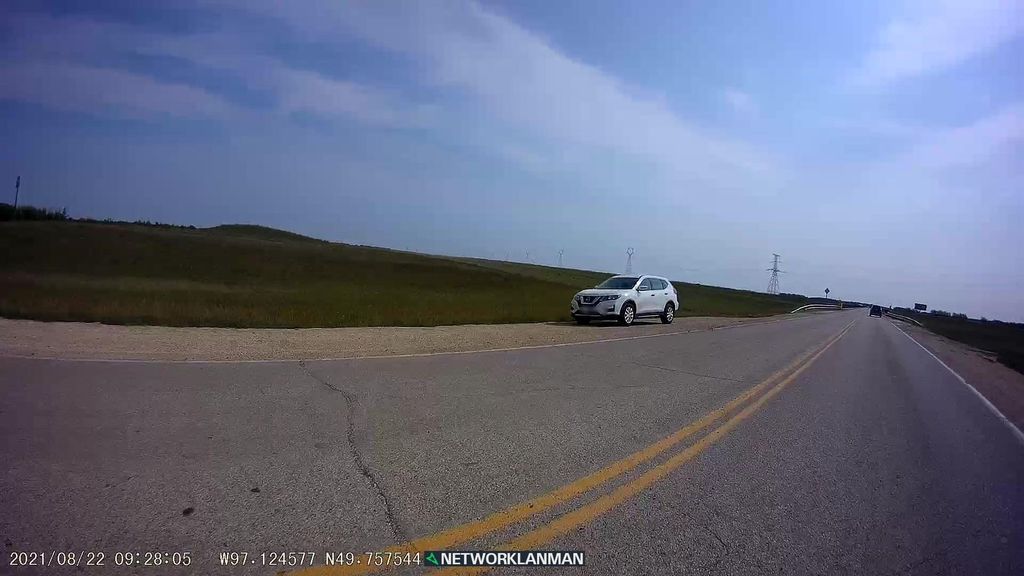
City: winnipeg